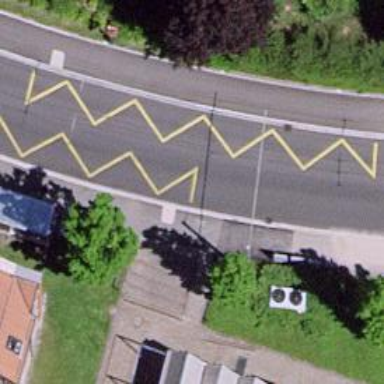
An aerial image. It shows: Trolleybus stop position for public transport.